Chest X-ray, AP view. Patient: 28 years old, sex M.
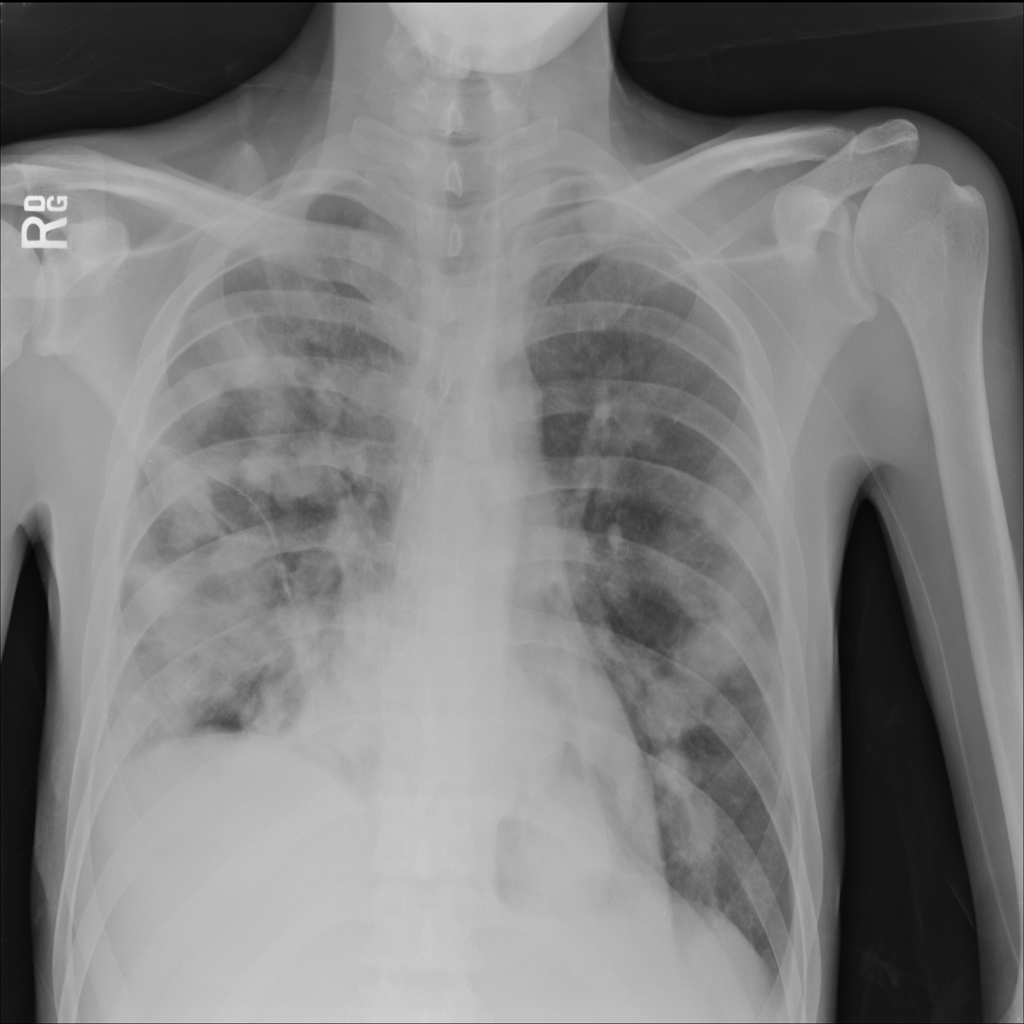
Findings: No Finding